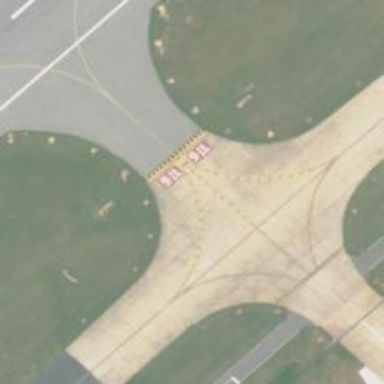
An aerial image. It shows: Image of taxiway at airport.